Question: So here's my problem its been bugging me for a while but when I try to get the text from a textview (custom number picker) and add it as an array value, the array won't let me input the textview value (sonyR).
Custom number picker widget :
'''
@Override
public void onClick(View v) {
String getString = String.valueOf(tvSony.getText());
int current1 = Integer.parseInt(getString);
if (v == btnUp1) {
if (current1 < nEnd) {
current1++;
tvSony.setText(String.valueOf(current1));
}
}
if (v == btnDown1) {
if (current1 > nStart) {
current1--;
tvSony.setText(String.valueOf(current1));
}
}
sonyR = current1;
Log.i("sonyR ouput =", String.valueOf(sonyR));
'''
Array, if value has been entered before, find the value and display it. if not make a new array value
'''
private void sun32() {
ArrayList<Integer> sun32A = new ArrayList<Integer>();
if (sun32A.contains(sonyR)) {
sun32A.get(Integer.valueOf(sonyR));
tvSony.setText(sonyR);
} else {
tvSony.getText(Integer.valueOf(sonyR));<-----here is the error
sun32A.add(sonyR);
}
return;
}
'''
EDIT : Just to confirm here is an image of the UI layout
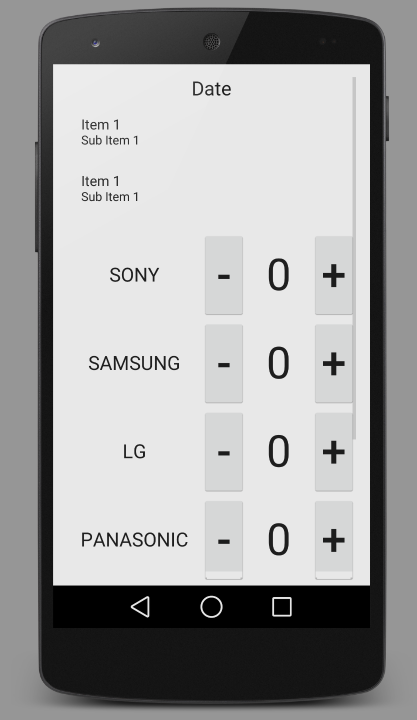
Answer: One problem in your posted code is that 'getText()' shouldn't take any arguments.
Also, 'TextView.getText()' returns a 'CharSequence', not a 'String'. You should convert it by doing 'toString()' before calling 'Integer.valueOf()'. Try this code and see if it works:
'''
ArrayList<Integer> sun32A = new ArrayList<Integer>(); <---- Variable moved to outside of method.
private void sun32() {
if (sun32A.contains(sonyR)) {
// removed irrelevant code line
tvSony.setText(String.valueOf(sonyR)); <----- Convert the int to String before setting text.
} else {
int myInt = Integer.valueOf(tvSony.getText().toString()); <----- fixed code
sun32A.add(myInt);
}
return;
}
'''